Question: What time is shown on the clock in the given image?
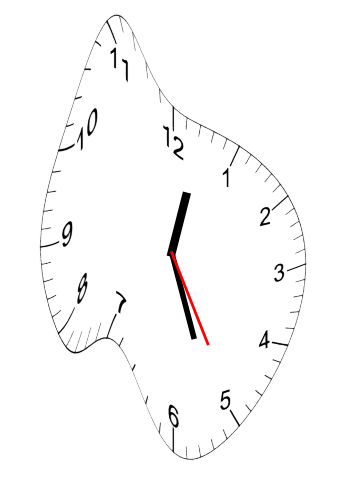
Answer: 12:26:25